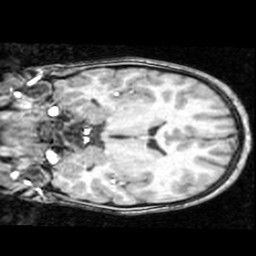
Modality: T1w
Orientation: coronal
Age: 13
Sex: female
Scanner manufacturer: ge
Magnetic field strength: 1.5 T
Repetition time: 0.03333 s
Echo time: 0.008 s